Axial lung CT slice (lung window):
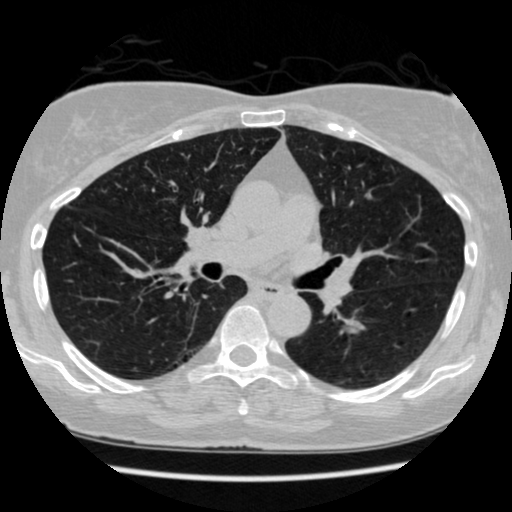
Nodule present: yes
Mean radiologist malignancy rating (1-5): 2